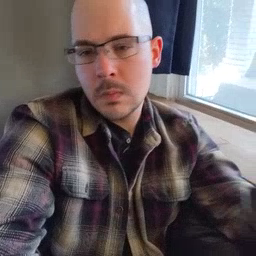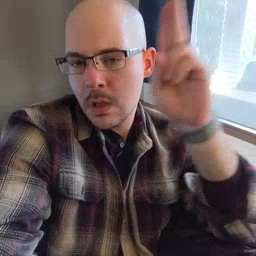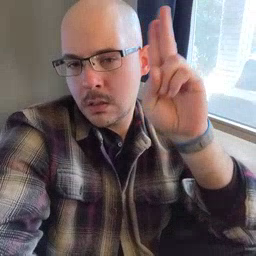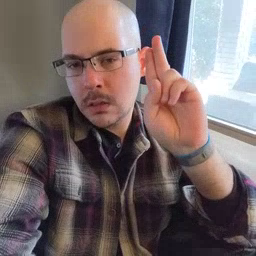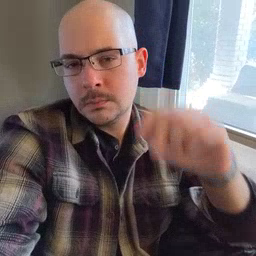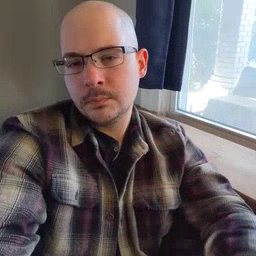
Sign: uncle